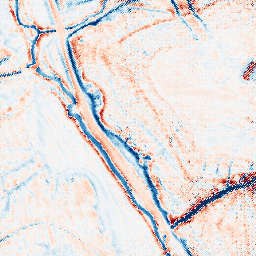
Category: edge_preserving
Decomposition family: bilateral
Decomposition parameters: d: 15
sigma_color: 75
sigma_space: 150
Upsampling method: regularized
Upsampling parameters: scale: 4
lambda_reg: 0.1
Upsampling scale: 4